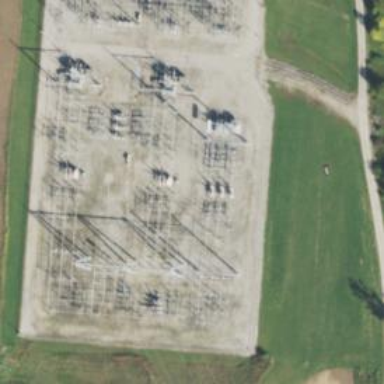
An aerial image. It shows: Switch used for power control.